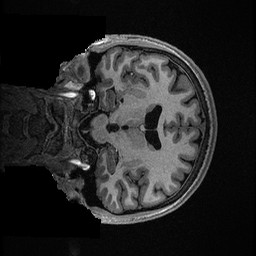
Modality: T1w
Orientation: coronal
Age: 22
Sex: male
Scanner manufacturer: ge
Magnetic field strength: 3 T
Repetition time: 0.006952 s
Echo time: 0.00292 s